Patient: sex F, age 61
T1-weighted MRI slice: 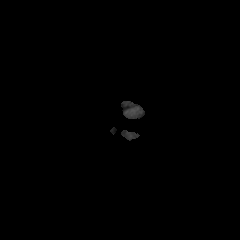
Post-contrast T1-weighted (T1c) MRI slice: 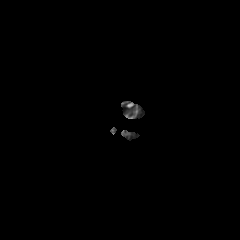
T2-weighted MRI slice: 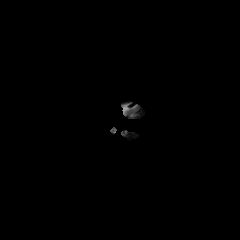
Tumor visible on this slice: no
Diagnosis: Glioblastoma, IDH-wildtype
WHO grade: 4